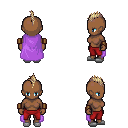
a pixel art fantasy rpg character, female body template, human, dark skin, lavender cape, red pants, white blonde mohawk hairstyle, leather bracers, white slippers, four views (front, back, left, right), 2x2 character sprite sheet, small pixel art, hard edges, no anti-aliasing